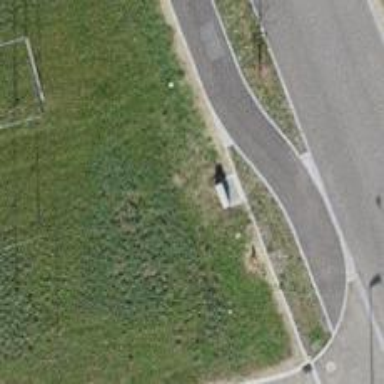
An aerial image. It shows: Power street cabinet.